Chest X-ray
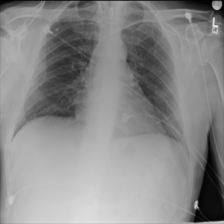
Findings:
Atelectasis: negative
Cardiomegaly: negative
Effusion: negative
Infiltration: negative
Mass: negative
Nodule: negative
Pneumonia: negative
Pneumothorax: negative
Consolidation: negative
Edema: negative
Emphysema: negative
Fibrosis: negative
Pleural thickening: negative
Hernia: negative